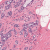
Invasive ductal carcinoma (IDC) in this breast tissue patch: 0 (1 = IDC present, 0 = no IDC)